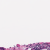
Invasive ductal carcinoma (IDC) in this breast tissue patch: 0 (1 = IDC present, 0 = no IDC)